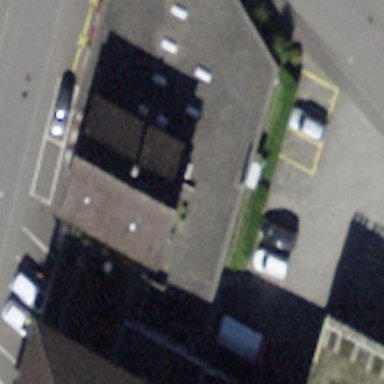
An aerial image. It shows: Part of the building is designated for retail.